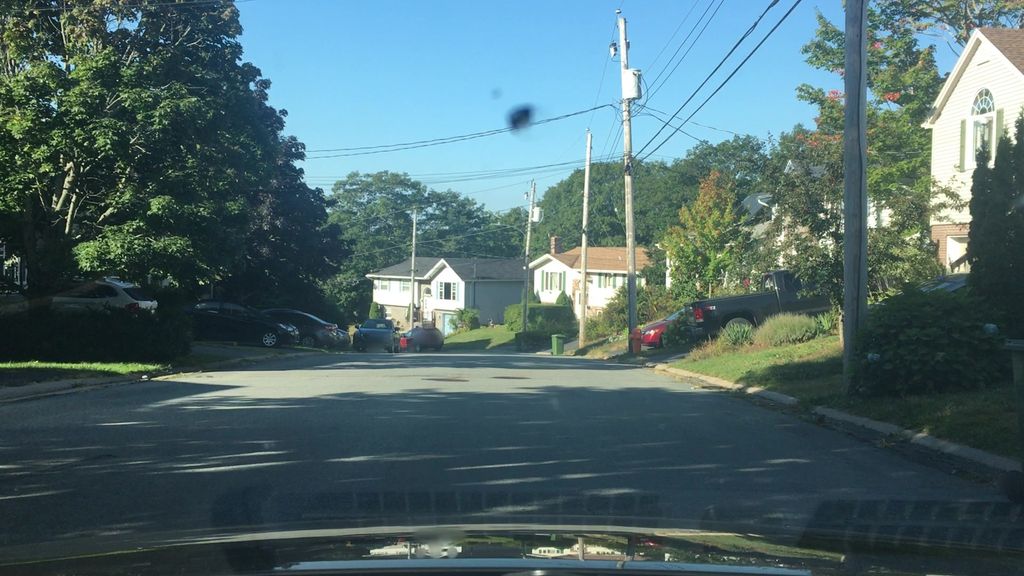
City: halifax